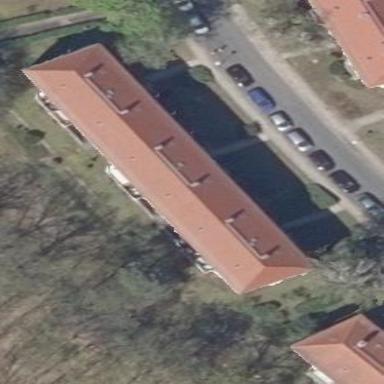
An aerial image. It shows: Historic apartment building with hipped roof made of red roof tiles.